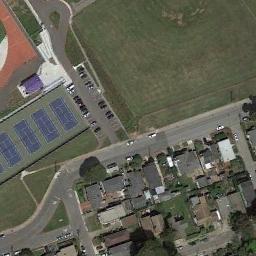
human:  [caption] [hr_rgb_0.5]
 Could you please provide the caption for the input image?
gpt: Many buildings of different shapes are beside the tennis courts .

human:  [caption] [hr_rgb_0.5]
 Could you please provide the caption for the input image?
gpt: There are two tennis courts and four billiards tables on the playground .

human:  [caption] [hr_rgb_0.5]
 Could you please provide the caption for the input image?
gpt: Next to the tennis court are residential areas, Parking lots and lawns .

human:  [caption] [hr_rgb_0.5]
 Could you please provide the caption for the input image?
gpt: The tennis court is on the grass next to some buildings .

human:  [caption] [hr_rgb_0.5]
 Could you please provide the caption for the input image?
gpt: There are some buildings and a green meadow beside the tennis courts .